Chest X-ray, AP view. Patient: 54 years old, sex M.
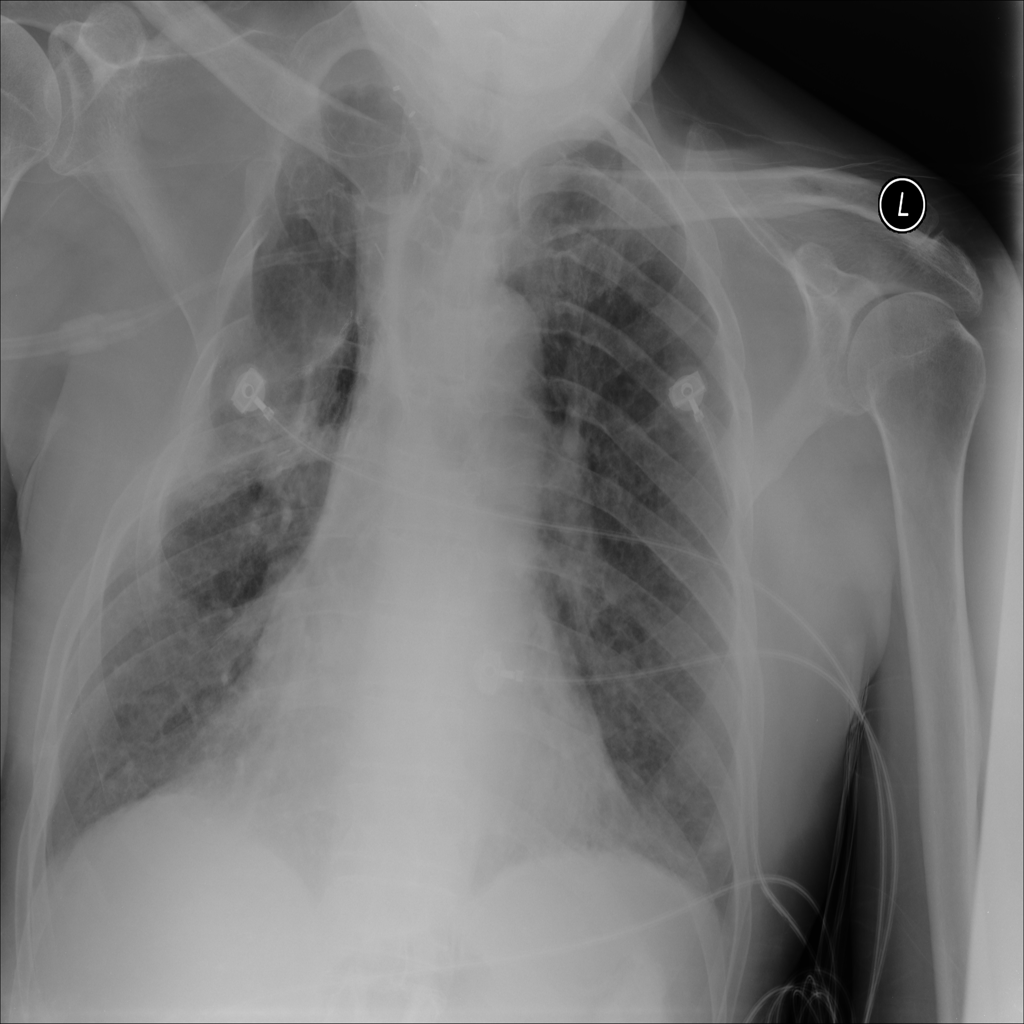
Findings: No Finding